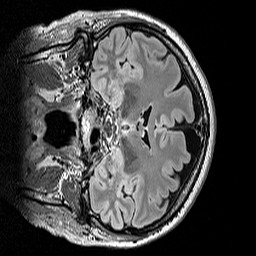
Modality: FLAIR
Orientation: coronal
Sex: female
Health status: ill
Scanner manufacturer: siemens
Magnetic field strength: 3 T
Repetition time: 5 s
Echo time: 0.388 s